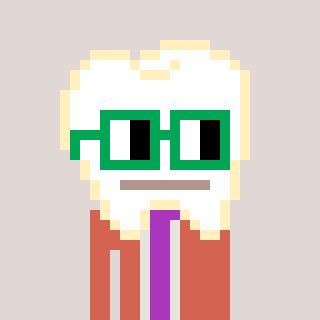
a pixel art character with square green glasses, a tooth-shaped head and a peachy-colored body on a warm background